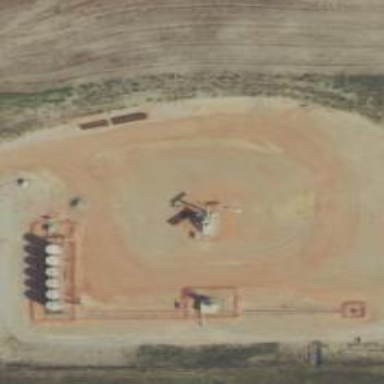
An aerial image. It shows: Petroleum well.